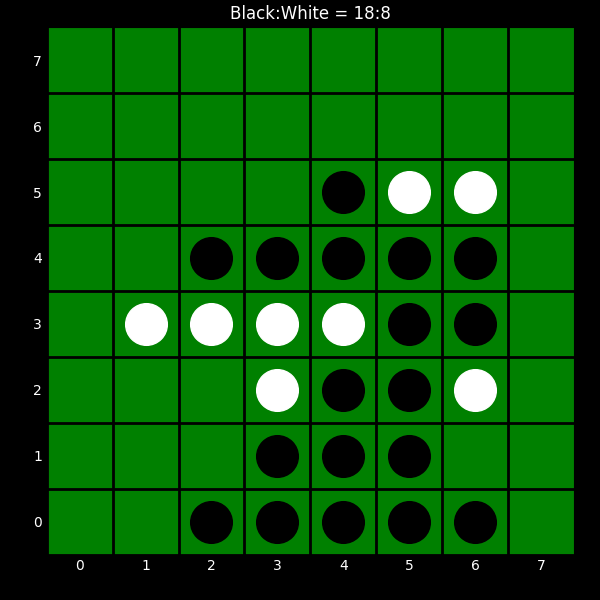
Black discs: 18
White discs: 8